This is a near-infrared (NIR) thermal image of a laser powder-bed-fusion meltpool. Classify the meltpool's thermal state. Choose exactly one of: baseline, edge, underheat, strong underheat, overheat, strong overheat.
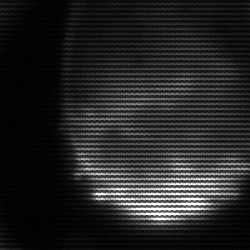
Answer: edge